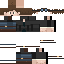
A male human skin with medium skin, wearing brown long hair dressed in a blue hoodie and black pants, featuring a closed mouth.